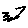
Label: zigzag